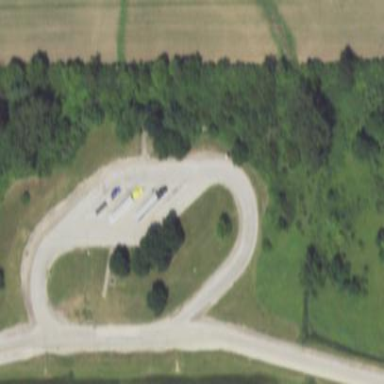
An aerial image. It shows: Rest area along the road.